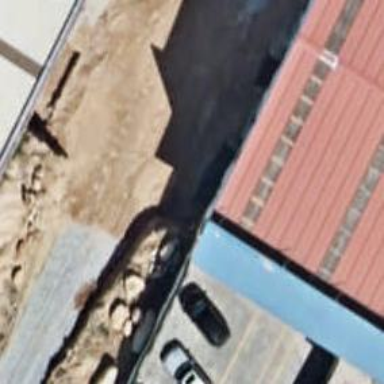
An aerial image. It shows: Building with surveillance zone.